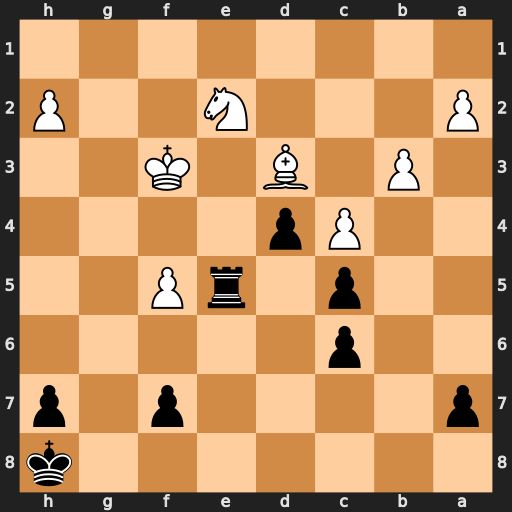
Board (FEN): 7k/p4p1p/2p5/2p1rP2/2Pp4/1P1B1K2/P3N2P/8
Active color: b
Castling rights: -
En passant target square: -
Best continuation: Re3+ Kf4 Rxd3